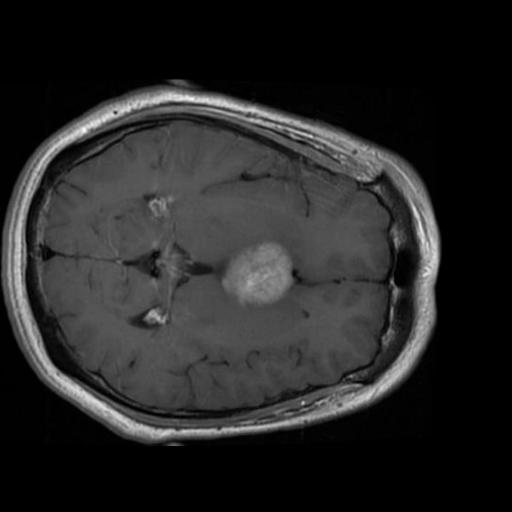
Label: brain_tumor